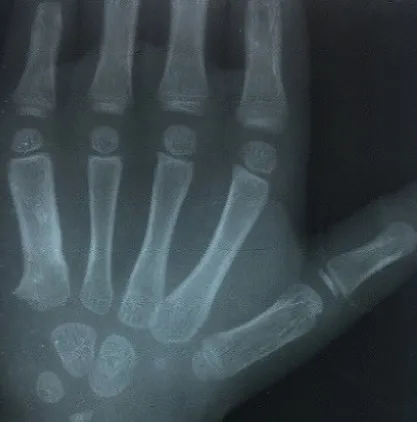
Ray of right hand showed a healing of the lesion after 2 years of evolution.
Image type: radiology (x_ray)